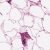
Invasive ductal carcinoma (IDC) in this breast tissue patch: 0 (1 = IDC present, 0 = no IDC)